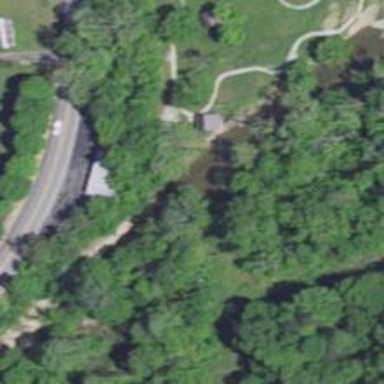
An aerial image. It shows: Historic bridge.